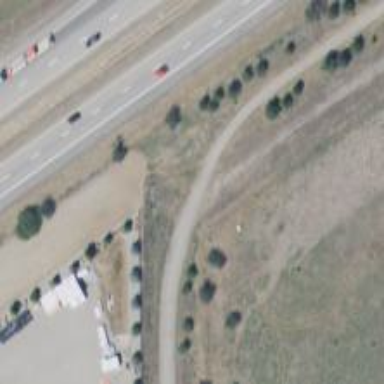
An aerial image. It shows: Abandoned road.